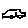
Label: car